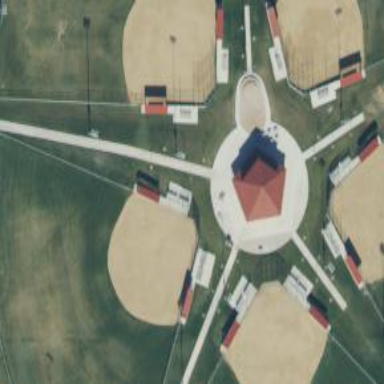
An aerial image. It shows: Baseball pitch for leisure and sports activities.